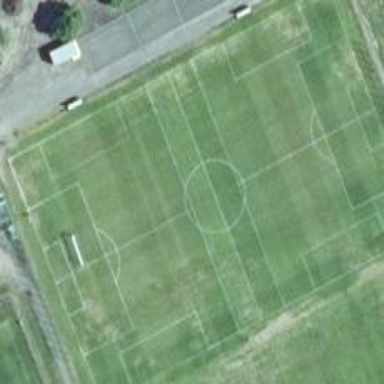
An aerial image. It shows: Soccer pitch with grass surface for leisure and sports.